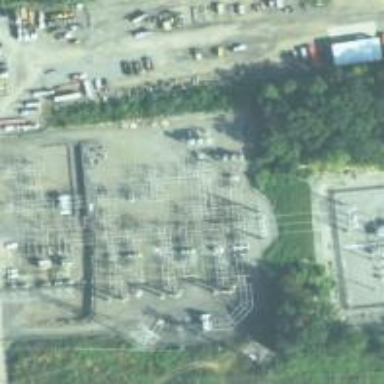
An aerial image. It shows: Switch used for power control.